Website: lowes
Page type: review-order
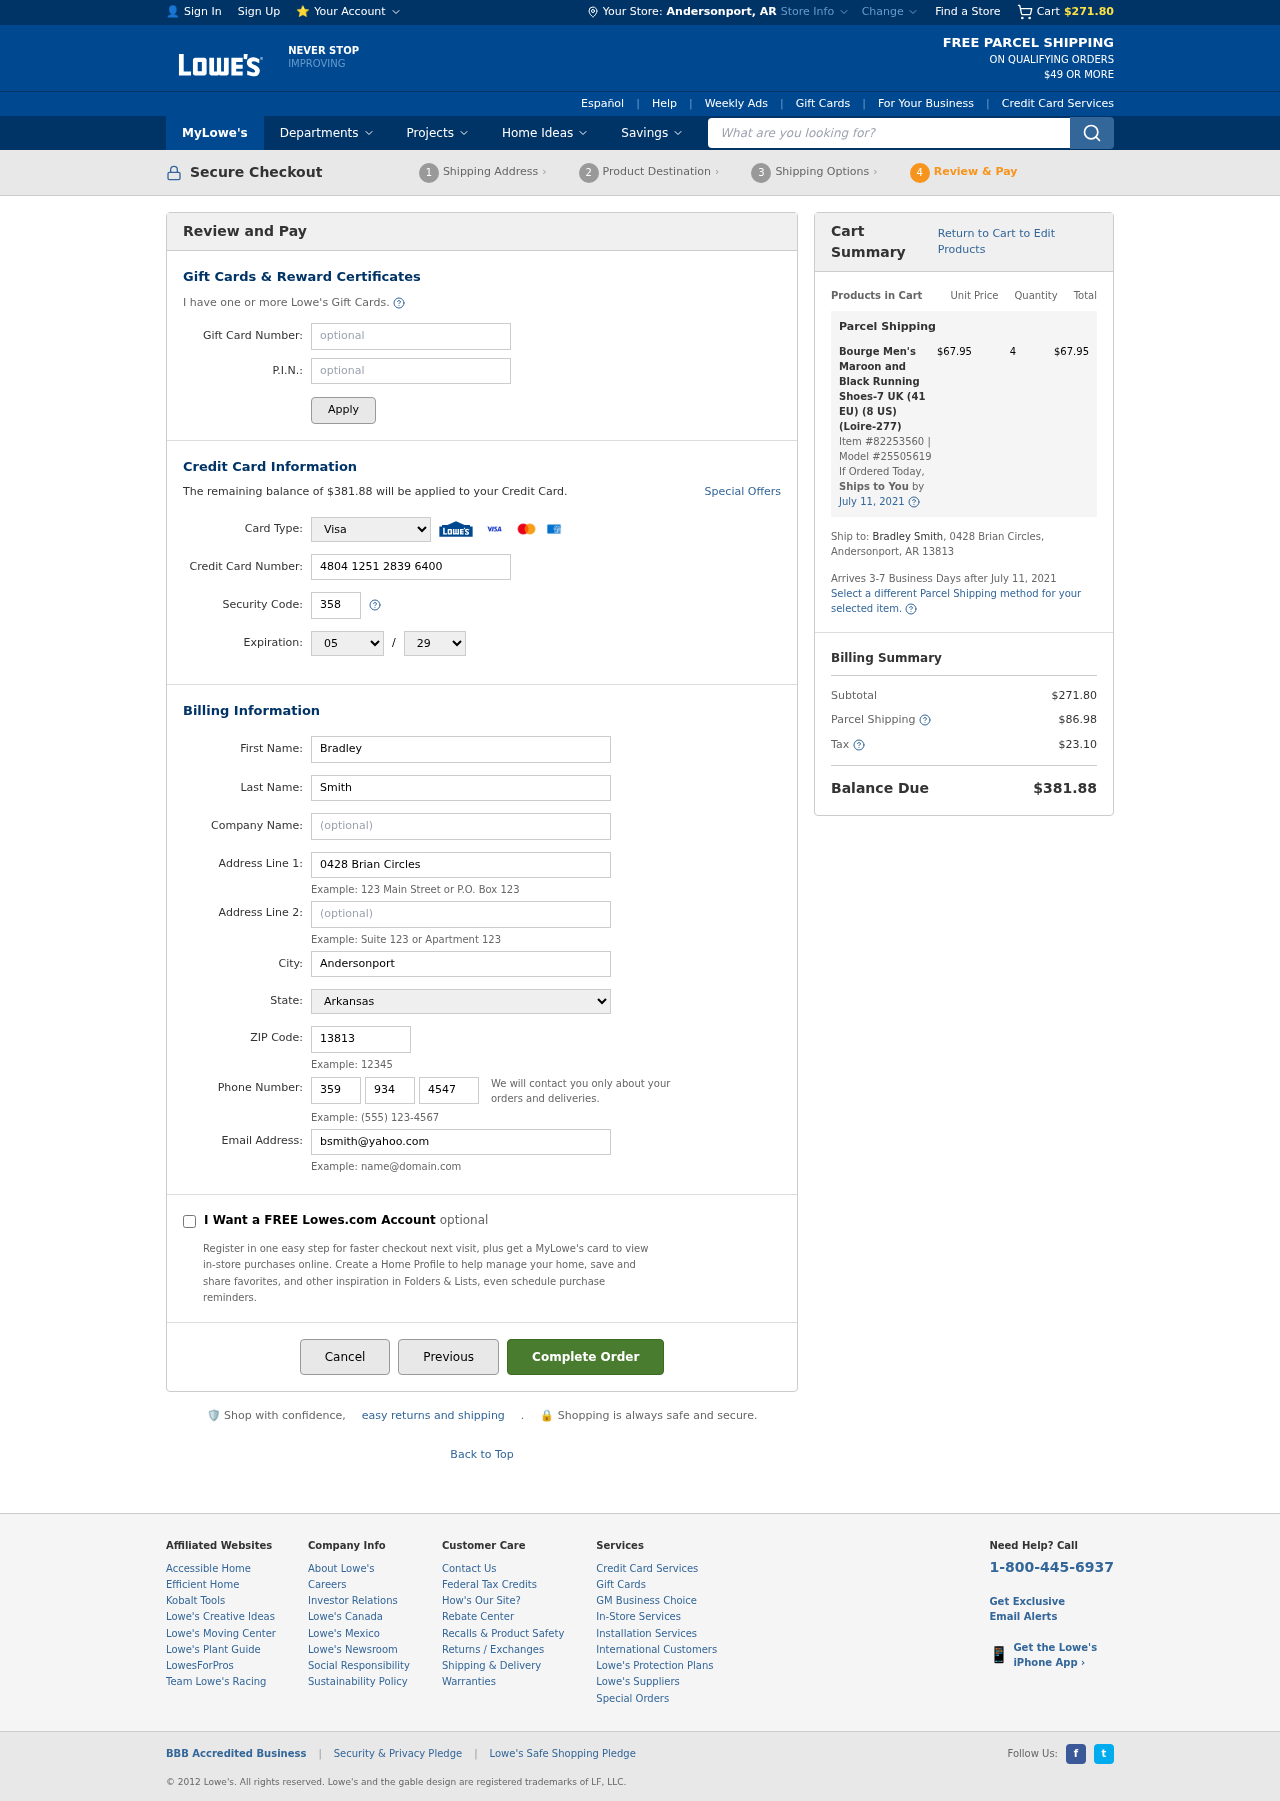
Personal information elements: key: PII_CARD_CVV
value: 358
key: PII_CARD_EXPIRY_MONTH
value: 05
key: PII_CARD_EXPIRY_YEAR
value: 29
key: PII_CARD_NUMBER
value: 4804 1251 2839 6400
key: PII_CARD_TYPE
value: Visa
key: PII_CITY
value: Andersonport
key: PII_CITY_STATE
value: Andersonport, AR
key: PII_EMAIL
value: bsmith@yahoo.com
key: PII_FIRSTNAME
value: Bradley
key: PII_LASTNAME
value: Smith
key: PII_PHONE_AREA
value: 359
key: PII_PHONE_PREFIX
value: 934
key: PII_PHONE_SUFFIX
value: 4547
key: PII_POSTCODE
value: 13813
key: PII_STATE
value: Arkansas
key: PII_STREET
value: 0428 Brian Circles
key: PII_STREET2
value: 0428 Brian Circles
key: PII_FULLNAME2
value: Bradley Smith
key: PII_STATE_ABBR
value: AR
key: PII_POSTCODE_FULL
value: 13813
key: PII_CITY_STATE_ZIP
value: Andersonport, AR 13813
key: PII_POSTCODE_NUMERIC
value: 13813
Product elements: key: PRODUCT1_NAME
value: Bourge Men's Maroon and Black Running Shoes-7 UK (41 EU) (8 US) (Loire-277)
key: PRODUCT1_PRICE
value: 67.95
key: PRODUCT1_QUANTITY
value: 4
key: PRODUCT1_ITEM_NUMBER
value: Item #82253560
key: PRODUCT1_MODEL_NUMBER
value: Model #25505619
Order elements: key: ORDER_SUBTOTAL
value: $271.80
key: ORDER_BALANCE_DUE
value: $381.88
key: ORDER_SHIPPING_DATE
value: July 11, 2021
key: ORDER_ITEM_TOTAL
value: $67.95
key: ORDER_SHIPPING_DATE2
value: July 11, 2021
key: ORDER_SHIPPING_COST
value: $86.98
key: ORDER_TAX
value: $23.10
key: ORDER_TOTAL
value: $381.88
Search elements: key: HEADER_SEARCH
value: What are you looking for?